Question: I am trying to render an image, however when i run the game as a a desktop launcher, the image can not be seen, however i believe the image is being rendered as it overlaps with another sprite to give an output.
'''
if (chicken.overlaps(farmer)){
System.out.print("GameOver");
gameOver();
'''
I get no errors.
'''
OrthographicCamera camera;
camera = new OrthographicCamera();
camera.setToOrtho(false, 1920, 1080);
camera.update();
inputUpdate(touch, camera);
batch.setProjectionMatrix(camera.combined);
'''

The Code:
'''
public void render(float delta) {
camera.update();
inputUpdate(touch, camera);
batch.setProjectionMatrix(camera.combined);
Iterator<Rectangle> iter = chickens.iterator();
while(iter.hasNext()){
Rectangle chicken = iter.next();
if(farmerX < (chicken.x - 85/2)) chicken.x -= 2.5;
if(farmerX > (chicken.x - 85/2))chicken.x += 2.5;
if (farmerY < (chicken.y - 66/2))chicken.y -= 2.5;
if(farmerY > (chicken.y - 66/2))chicken.y += 2.5;
float diffYchick;
float diffXchick;
float angleDegreeschick;
diffYchick = (float) (farmerY - chicken.y);
diffXchick = (float) (farmerX - chicken.x);
angleDegreeschick = (float) Math.toDegrees(Math.atan2(diffYchick, diffXchick));
game.batch.begin();
game.batch.draw(chickenImage, (float)chicken.x, (float)chicken.y, (float)42.5, (float)33, (float)85, (float)66, (float)1, (float)1, (float)angleDegreeschick);
game.batch.end();
int stop;
stop = 0;
switch(stop){
case 0:
if (chicken.overlaps(farmer)){
System.out.print("GameOver");
gameOver();
stop +=1;
break;
}
}
}
float diffY;
float diffX;
diffY = (float) (touch.y - farmerY);
diffX = (float) (touch.x - farmerX);
float angleDegrees;
angleDegrees = (float) Math.toDegrees(Math.atan2(diffY, diffX));
if(TimeUtils.nanoTime() - lastSpawnTime > <PHONE>) spawnChicken();
Gdx.gl.glClearColor(0, 1, 0.2f, 1);
Gdx.gl.glClear(GL20.GL_COLOR_BUFFER_BIT);
camera.update();
inputUpdate(touch, camera);
batch.setProjectionMatrix(camera.combined);
FarmerAsset.stateTime += Gdx.graphics.getDeltaTime();
FarmerAsset.currentFrame = FarmerAsset.walkAnimation.getKeyFrame(FarmerAsset.stateTime, true);
game.batch.begin();
game.batch.draw(FarmerAsset.currentFrame, farmerX, farmerY, (float)85, (float)85, (float)170, (float)170, (float)1, (float)1, (float)angleDegrees + 270);
game.font.draw(game.batch, "Chickens Running: " + runningChickens, 0, 1080);
game.batch.end();
if(Gdx.input.isTouched()){
touch.set(Gdx.input.getX(), Gdx.input.getY(), 0);
camera.unproject(touch);
if(farmerY <= touch.y && touch.y<= farmerY + 170 &&
farmerX <= touch.x && touch. x <= farmerX + 170){
}else{
if (touch.x - 85 > farmerX){
farmerX +=5;
}
if (touch.x - 85 < farmerX){
farmerX -=5;
}
if (touch.y - 85 > farmerY){
farmerY +=5;
}
if (touch.y - 85 < farmerY){
farmerY -=5;
}
}
}
if(Gdx.input.isKeyPressed(Keys.A)||Gdx.input.isKeyPressed(Keys.LEFT)){
farmerX -= 10;
}
else if(Gdx.input.isKeyPressed(Keys.D)||Gdx.input.isKeyPressed(Keys.RIGHT)){
farmerX += 10;
}
else if(Gdx.input.isKeyPressed(Keys.W)||Gdx.input.isKeyPressed(Keys.UP)){
farmerY += 10;
}
else if(Gdx.input.isKeyPressed(Keys.S)||Gdx.input.isKeyPressed(Keys.DOWN)){
farmerY -= 10;
}
if(farmerX < 0) farmerX = 0;
if(farmerX > 1920-170) farmerX = 1920-170;
if(farmerY < 0) farmerY = 0;
if(farmerY > 1080-170) farmerY = 1080-170;
farmer.x = farmerX;
farmer.y = farmerY;
}
'''
'''
game.batch.draw(FarmerAsset.currentFrame, farmerX, farmerY, (float)85, (float)85, (float)170, (float)170, (float)1, (float)1, (float)angleDegrees + 270);
'''
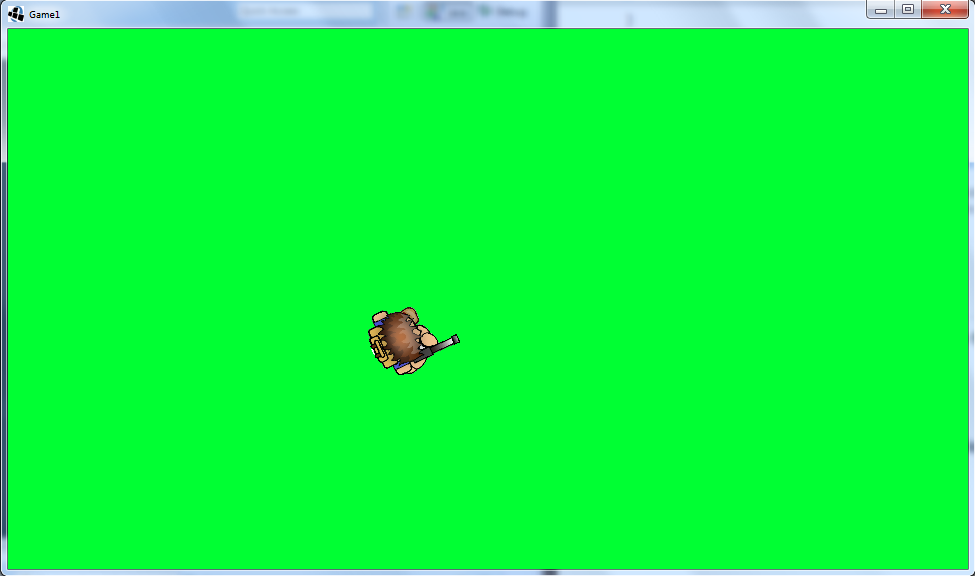
Answer: I see a number of issues in the render method:
- 'render'- 'Gdx.gl.glClear(GL20.GL_COLOR_BUFFER_BIT);'- 'batch.begin''batch.end''batch.begin''batch.end'-
'glClear'
This is roughly how I would reorder it. But if this were my project, I would do more to separate the logic and the rendering. For example, I would use Sprite objects to represent the chickens instead of just Rectangles. Then I would move all the sprites appropriately at the beginning of the render method, and then just do one more loop through all the sprites to submit them to SpriteBatch at the end. This would make your code less bug-prone.
'''
public void render(float delta) {
inputUpdate(touch, camera);
if(TimeUtils.nanoTime() - lastSpawnTime > <PHONE>) spawnChicken();
if(Gdx.input.isTouched()){
touch.set(Gdx.input.getX(), Gdx.input.getY(), 0);
camera.unproject(touch);
if(farmerY <= touch.y && touch.y<= farmerY + 170 &&
farmerX <= touch.x && touch. x <= farmerX + 170){
}else{
if (touch.x - 85 > farmerX){
farmerX +=5;
}
if (touch.x - 85 < farmerX){
farmerX -=5;
}
if (touch.y - 85 > farmerY){
farmerY +=5;
}
if (touch.y - 85 < farmerY){
farmerY -=5;
}
}
}
if(Gdx.input.isKeyPressed(Keys.A)||Gdx.input.isKeyPressed(Keys.LEFT)){
farmerX -= 10;
}
else if(Gdx.input.isKeyPressed(Keys.D)||Gdx.input.isKeyPressed(Keys.RIGHT)){
farmerX += 10;
}
else if(Gdx.input.isKeyPressed(Keys.W)||Gdx.input.isKeyPressed(Keys.UP)){
farmerY += 10;
}
else if(Gdx.input.isKeyPressed(Keys.S)||Gdx.input.isKeyPressed(Keys.DOWN)){
farmerY -= 10;
}
if(farmerX < 0) farmerX = 0;
if(farmerX > 1920-170) farmerX = 1920-170;
if(farmerY < 0) farmerY = 0;
if(farmerY > 1080-170) farmerY = 1080-170;
farmer.x = farmerX;
farmer.y = farmerY;
camera.update();
batch.setProjectionMatrix(camera.combined);
Gdx.gl.glClearColor(0, 1, 0.2f, 1);
Gdx.gl.glClear(GL20.GL_COLOR_BUFFER_BIT);
game.batch.begin();
Iterator<Rectangle> iter = chickens.iterator();
while(iter.hasNext()){
Rectangle chicken = iter.next();
if(farmerX < (chicken.x - 85/2)) chicken.x -= 2.5;
if(farmerX > (chicken.x - 85/2))chicken.x += 2.5;
if (farmerY < (chicken.y - 66/2))chicken.y -= 2.5;
if(farmerY > (chicken.y - 66/2))chicken.y += 2.5;
float diffYchick;
float diffXchick;
float angleDegreeschick;
diffYchick = (float) (farmerY - chicken.y);
diffXchick = (float) (farmerX - chicken.x);
angleDegreeschick = (float) Math.toDegrees(Math.atan2(diffYchick, diffXchick));
game.batch.draw(chickenImage, (float)chicken.x, (float)chicken.y, (float)42.5, (float)33, (float)85, (float)66, (float)1, (float)1, (float)angleDegreeschick);
int stop;
stop = 0;
switch(stop){
case 0:
if (chicken.overlaps(farmer)){
System.out.print("GameOver");
gameOver();
stop +=1;
break;
}
}
}
game.batch.end();
float diffY = (float) (touch.y - farmerY);
float diffX = (float) (touch.x - farmerX);
float angleDegrees = (float) Math.toDegrees(Math.atan2(diffY, diffX));
FarmerAsset.stateTime += Gdx.graphics.getDeltaTime();
FarmerAsset.currentFrame = FarmerAsset.walkAnimation.getKeyFrame(FarmerAsset.stateTime, true);
game.batch.begin();
game.batch.draw(FarmerAsset.currentFrame, farmerX, farmerY, (float)85, (float)85, (float)170, (float)170, (float)1, (float)1, (float)angleDegrees + 270);
game.font.draw(game.batch, "Chickens Running: " + runningChickens, 0, 1080);
game.batch.end();
}
'''
Aside from that, your switch statement has a bug...'break' should be called outside the if statement. Not an issue now, but will be later when you add to the switch statement. I didn't correct this above.
And FYI, you don't have to keep typing '(float)' before your float numbers. Just type an 'f' after them.